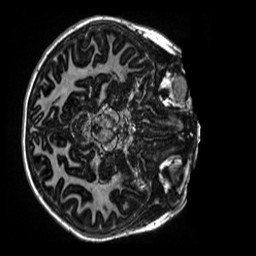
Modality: MP2RAGE
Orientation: axial
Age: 9
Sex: female
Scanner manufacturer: siemens
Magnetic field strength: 3 T
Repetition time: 4 s
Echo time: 0.00303 s